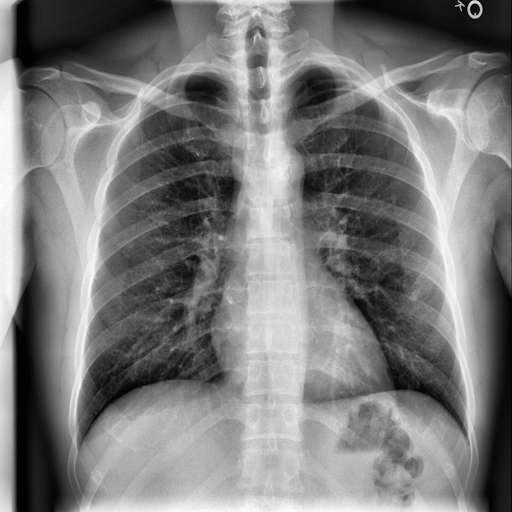
Finding: NORMAL